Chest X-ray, AP view. Patient: 71 years old, sex M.
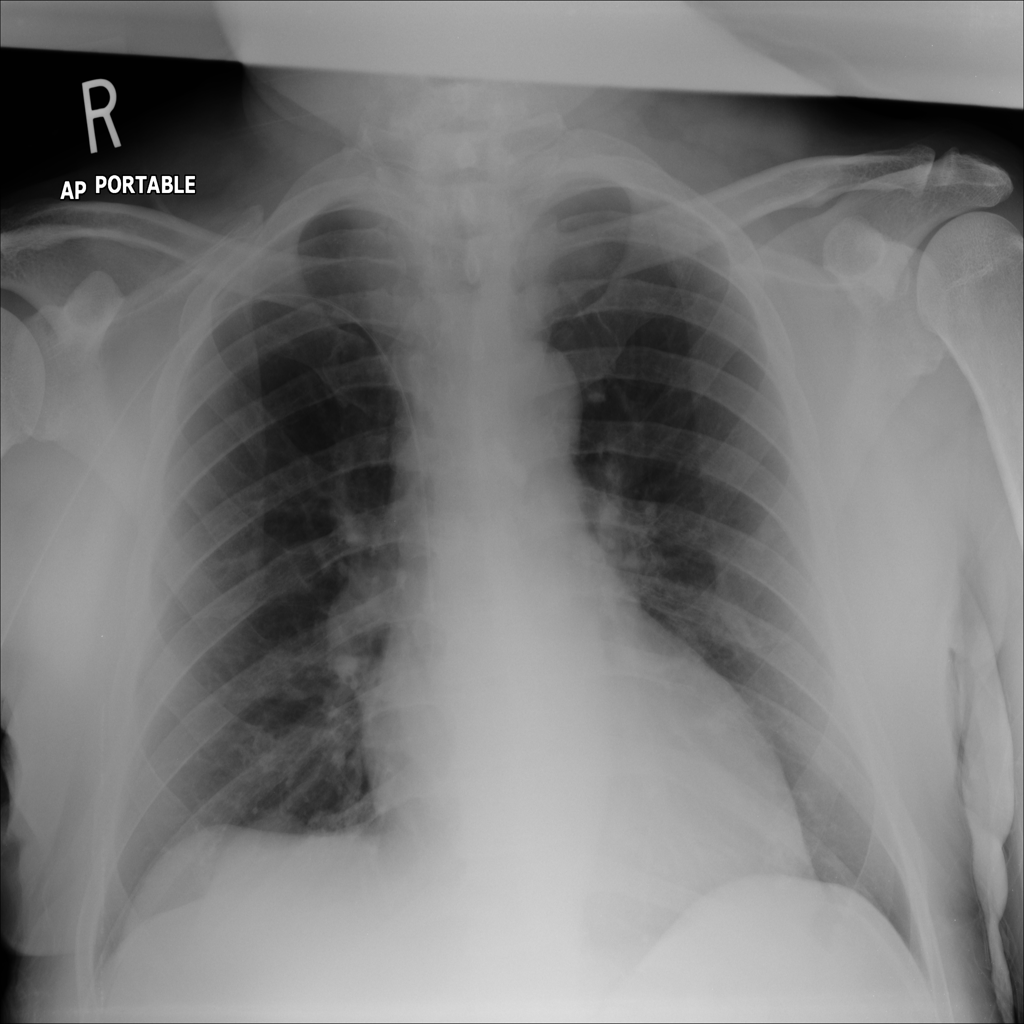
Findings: No Finding